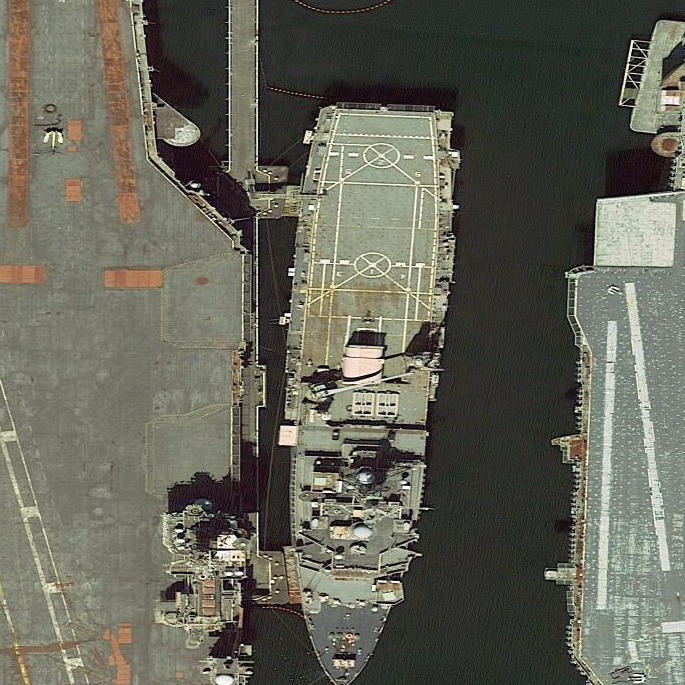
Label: combat